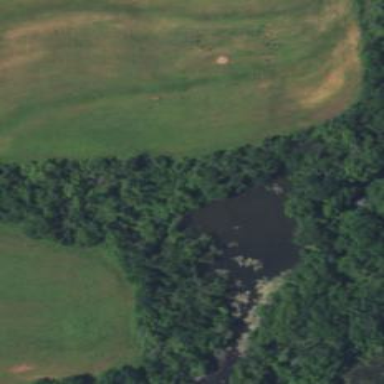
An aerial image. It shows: Pond surrounded by natural water.